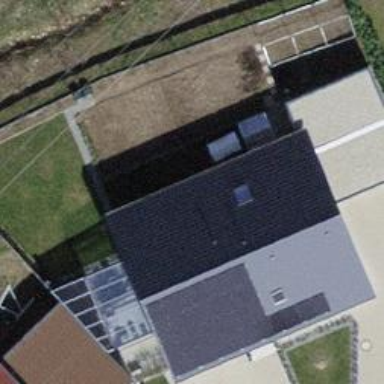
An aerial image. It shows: Detached building with gabled roof.